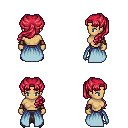
a pixel art fantasy rpg character, female body template, human, tanned skin, overskirt, robe skirt, ruby red princess hairstyle, cloth bracers, metal boots, four views (front, back, left, right), 2x2 character sprite sheet, small pixel art, hard edges, no anti-aliasing